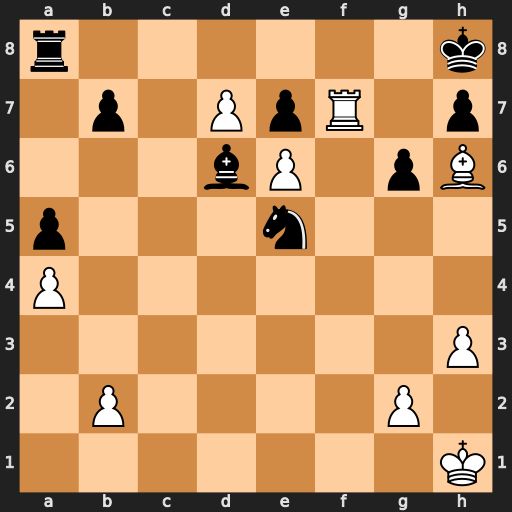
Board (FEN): r6k/1p1PpR1p/3bP1pB/p3n3/P7/7P/1P4P1/7K
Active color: w
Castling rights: -
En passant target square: -
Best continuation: Bg7+ Kg8 Bxe5